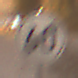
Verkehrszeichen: EndeGeschwindigkeit60
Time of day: Night
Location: Outdoor (Urban)
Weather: Overcast
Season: Winter
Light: Artificial